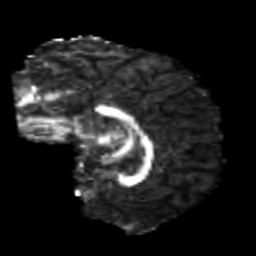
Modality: FA
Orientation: sagittal
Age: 22
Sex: female
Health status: healthy
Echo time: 0.074 s